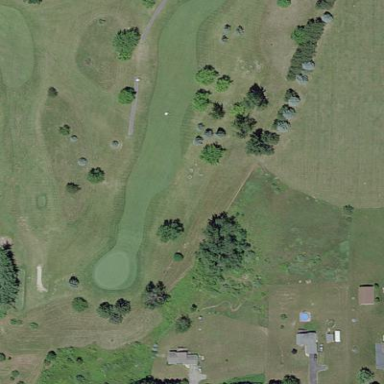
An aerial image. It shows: Grassy area designated as golf fairway.